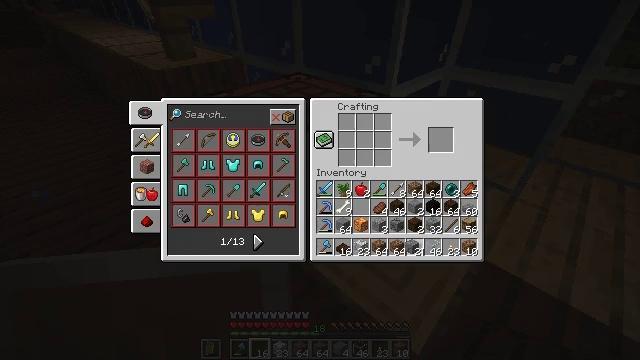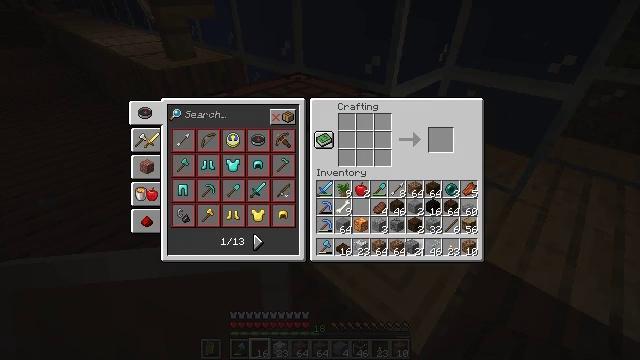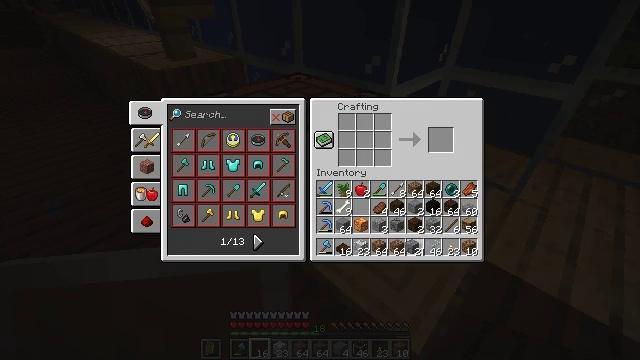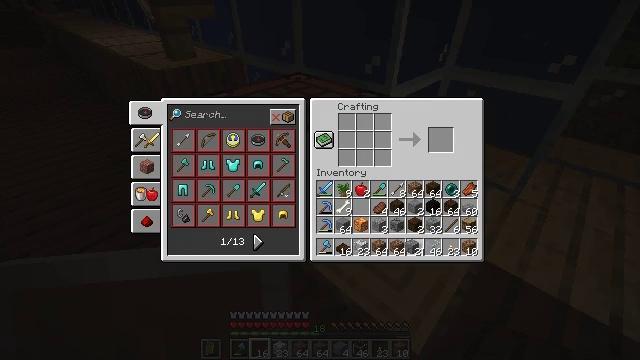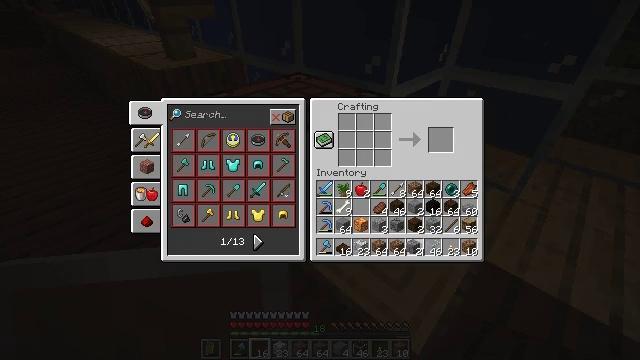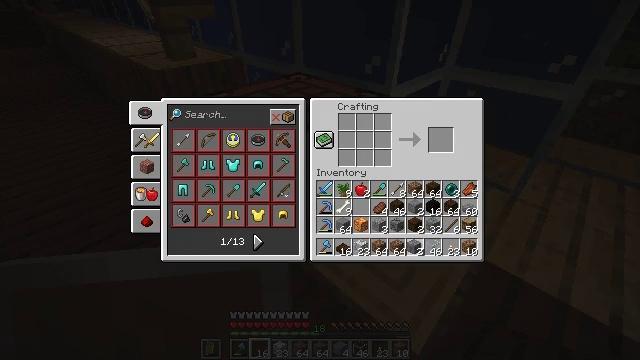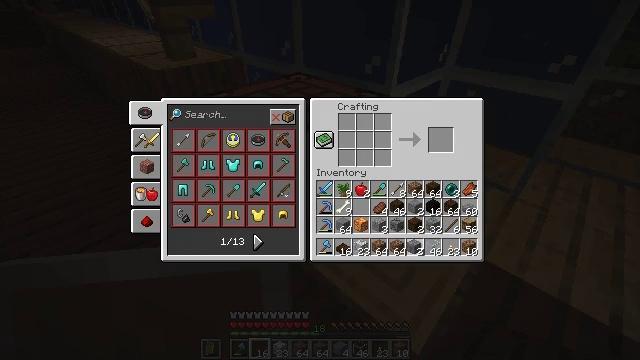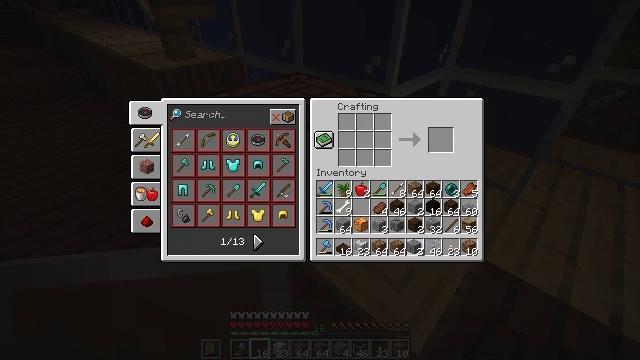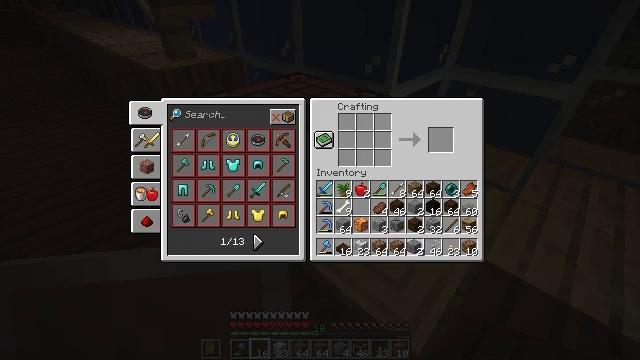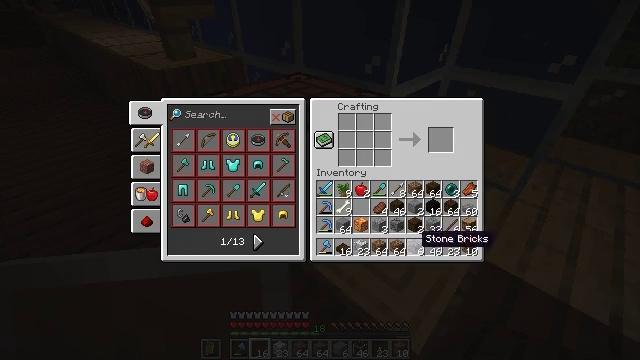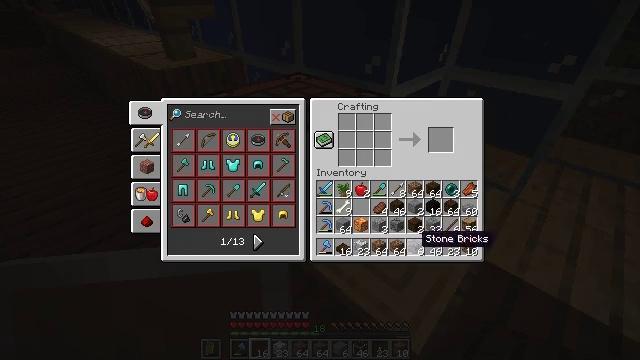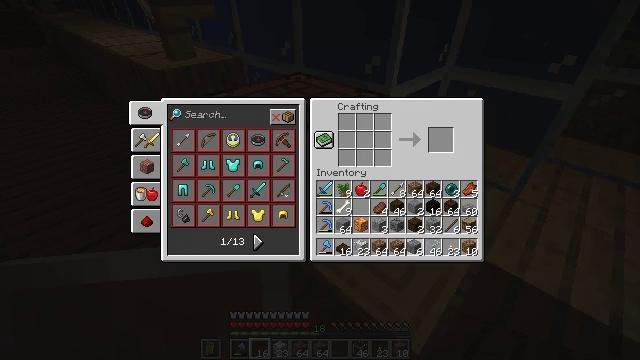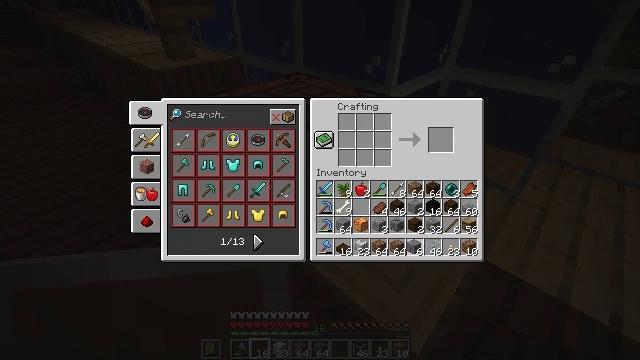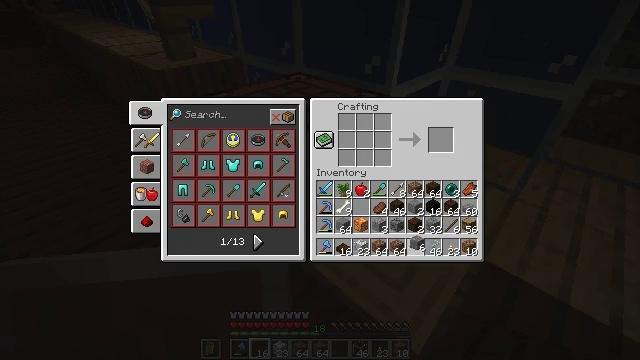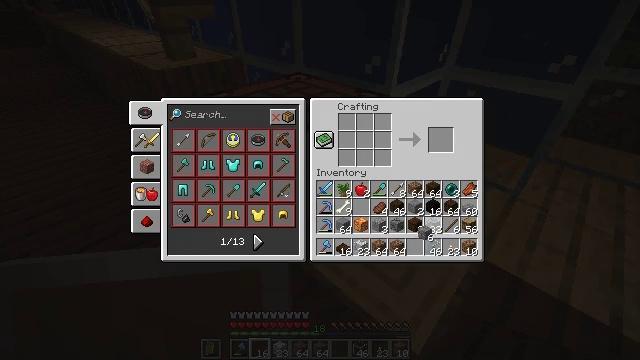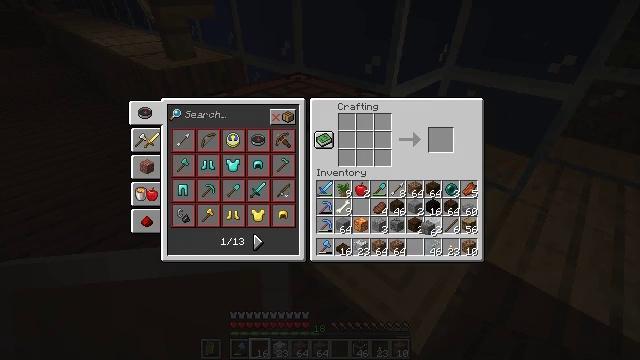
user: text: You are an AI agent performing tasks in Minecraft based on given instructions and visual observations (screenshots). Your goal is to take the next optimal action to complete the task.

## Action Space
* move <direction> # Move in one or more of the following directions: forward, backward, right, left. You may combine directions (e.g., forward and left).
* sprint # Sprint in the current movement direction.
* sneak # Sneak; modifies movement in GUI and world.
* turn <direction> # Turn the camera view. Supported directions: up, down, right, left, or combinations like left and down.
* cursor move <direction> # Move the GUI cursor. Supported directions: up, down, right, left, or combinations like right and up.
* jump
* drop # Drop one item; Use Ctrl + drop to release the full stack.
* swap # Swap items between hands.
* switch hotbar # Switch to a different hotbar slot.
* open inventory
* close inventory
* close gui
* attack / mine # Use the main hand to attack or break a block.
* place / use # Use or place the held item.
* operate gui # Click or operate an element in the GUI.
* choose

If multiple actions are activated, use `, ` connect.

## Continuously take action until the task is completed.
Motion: motion action
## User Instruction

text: Mine dark oak slab.
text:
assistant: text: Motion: open gui
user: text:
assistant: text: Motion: no_op
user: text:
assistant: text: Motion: no_op
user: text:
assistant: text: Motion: no_op
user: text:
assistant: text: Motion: no_op
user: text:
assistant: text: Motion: no_op
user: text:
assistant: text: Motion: operate gui
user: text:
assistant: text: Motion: operate gui
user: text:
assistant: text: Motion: no_op
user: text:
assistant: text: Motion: no_op
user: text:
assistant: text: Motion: operate gui
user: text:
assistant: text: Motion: operate gui
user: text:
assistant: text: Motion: no_op
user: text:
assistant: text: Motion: cursor move right and up
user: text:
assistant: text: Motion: no_op
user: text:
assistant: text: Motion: no_op
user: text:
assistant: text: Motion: no_op
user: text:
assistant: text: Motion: operate gui
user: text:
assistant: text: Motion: operate gui
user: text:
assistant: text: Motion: operate gui
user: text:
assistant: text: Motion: no_op
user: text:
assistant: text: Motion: cursor move right
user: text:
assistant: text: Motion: cursor move right
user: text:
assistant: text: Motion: cursor move right
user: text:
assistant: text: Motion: sneak
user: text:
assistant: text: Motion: sneak
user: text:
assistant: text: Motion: sneak
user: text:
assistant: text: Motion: sneak
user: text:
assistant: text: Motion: sneak
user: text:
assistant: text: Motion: sneak, switch to hotbar 2